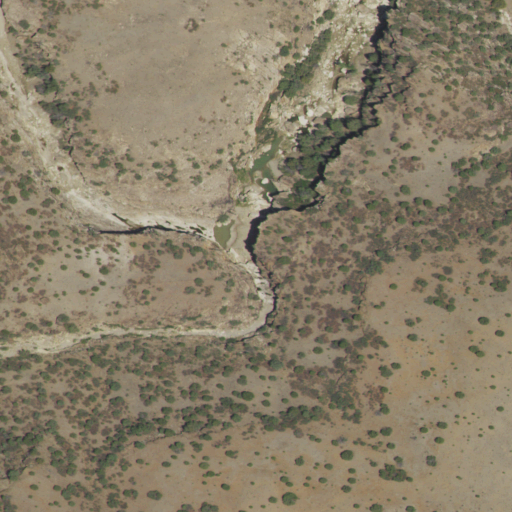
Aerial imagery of valley in New Mexico named Cañon el Salado containing shrub, evergreen forest, and grassland